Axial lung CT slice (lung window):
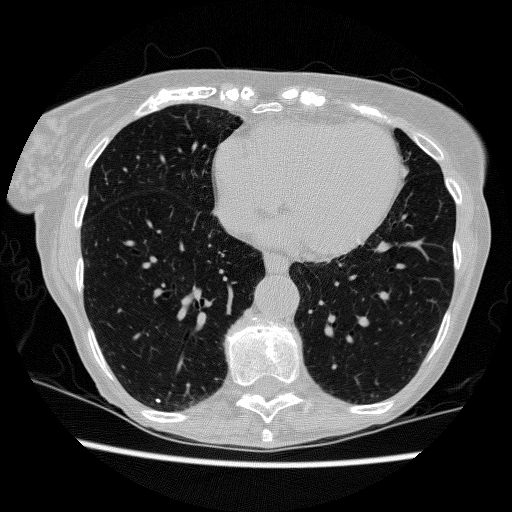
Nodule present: no